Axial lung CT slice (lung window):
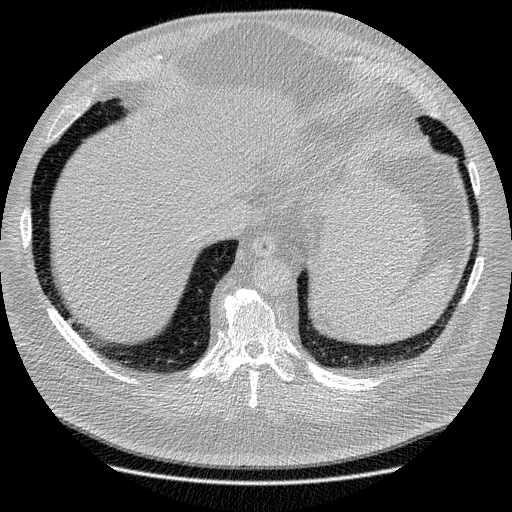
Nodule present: no